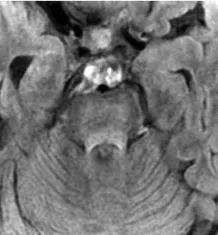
Conventional brain MRI of WD. Hyperintense in the pons on T2WI-FLAIR.
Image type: radiology (mri)